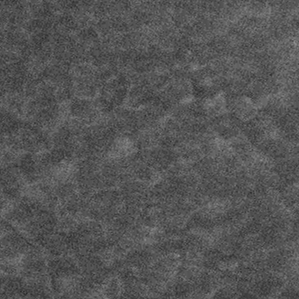
Label: frost